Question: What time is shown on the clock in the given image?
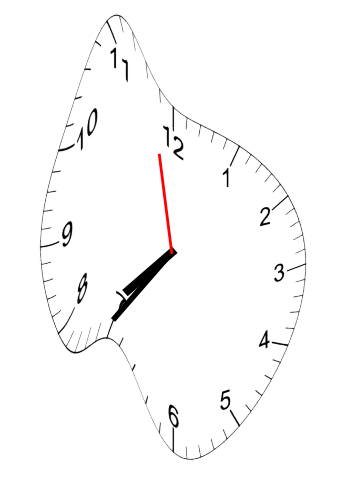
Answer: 07:35:58